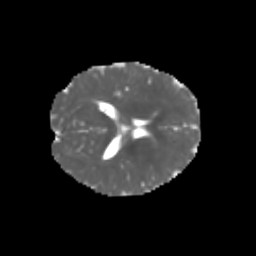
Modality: MD
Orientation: axial
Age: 8
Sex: male
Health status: healthy